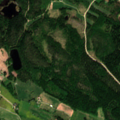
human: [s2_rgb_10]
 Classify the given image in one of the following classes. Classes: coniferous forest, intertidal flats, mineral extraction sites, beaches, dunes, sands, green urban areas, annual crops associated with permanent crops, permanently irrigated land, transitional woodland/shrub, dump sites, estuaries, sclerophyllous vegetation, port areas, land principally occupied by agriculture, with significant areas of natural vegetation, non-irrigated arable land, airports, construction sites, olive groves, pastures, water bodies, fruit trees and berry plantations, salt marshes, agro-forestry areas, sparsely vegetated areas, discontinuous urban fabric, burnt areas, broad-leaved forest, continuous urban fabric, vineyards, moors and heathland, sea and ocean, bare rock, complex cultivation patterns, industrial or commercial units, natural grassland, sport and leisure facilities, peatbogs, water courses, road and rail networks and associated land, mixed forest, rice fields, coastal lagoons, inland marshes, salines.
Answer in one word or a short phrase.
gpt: land principally occupied by agriculture, with significant areas of natural vegetation, coniferous forest, mixed forest, water bodies